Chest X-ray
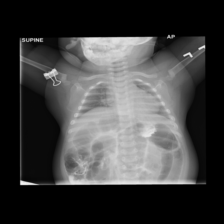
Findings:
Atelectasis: negative
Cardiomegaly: negative
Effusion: negative
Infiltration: negative
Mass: negative
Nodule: negative
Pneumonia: negative
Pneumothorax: negative
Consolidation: negative
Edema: negative
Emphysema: negative
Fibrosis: negative
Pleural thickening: negative
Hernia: negative